Brain MRI, t2w sequence, axial 2D slice.
Patient: age 25, sex F, weight 78 kg, height 1.78 m
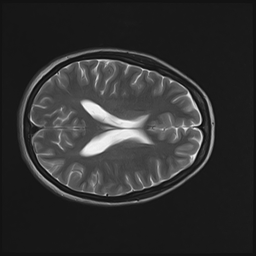